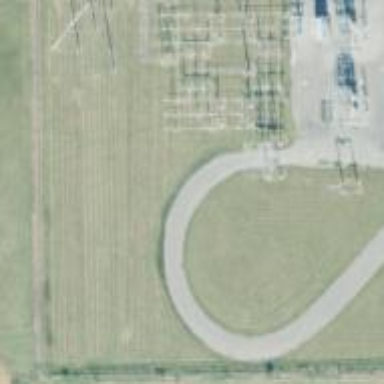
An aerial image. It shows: Distribution level power substation surrounded by fence.